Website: lowes
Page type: stored-credit-cards
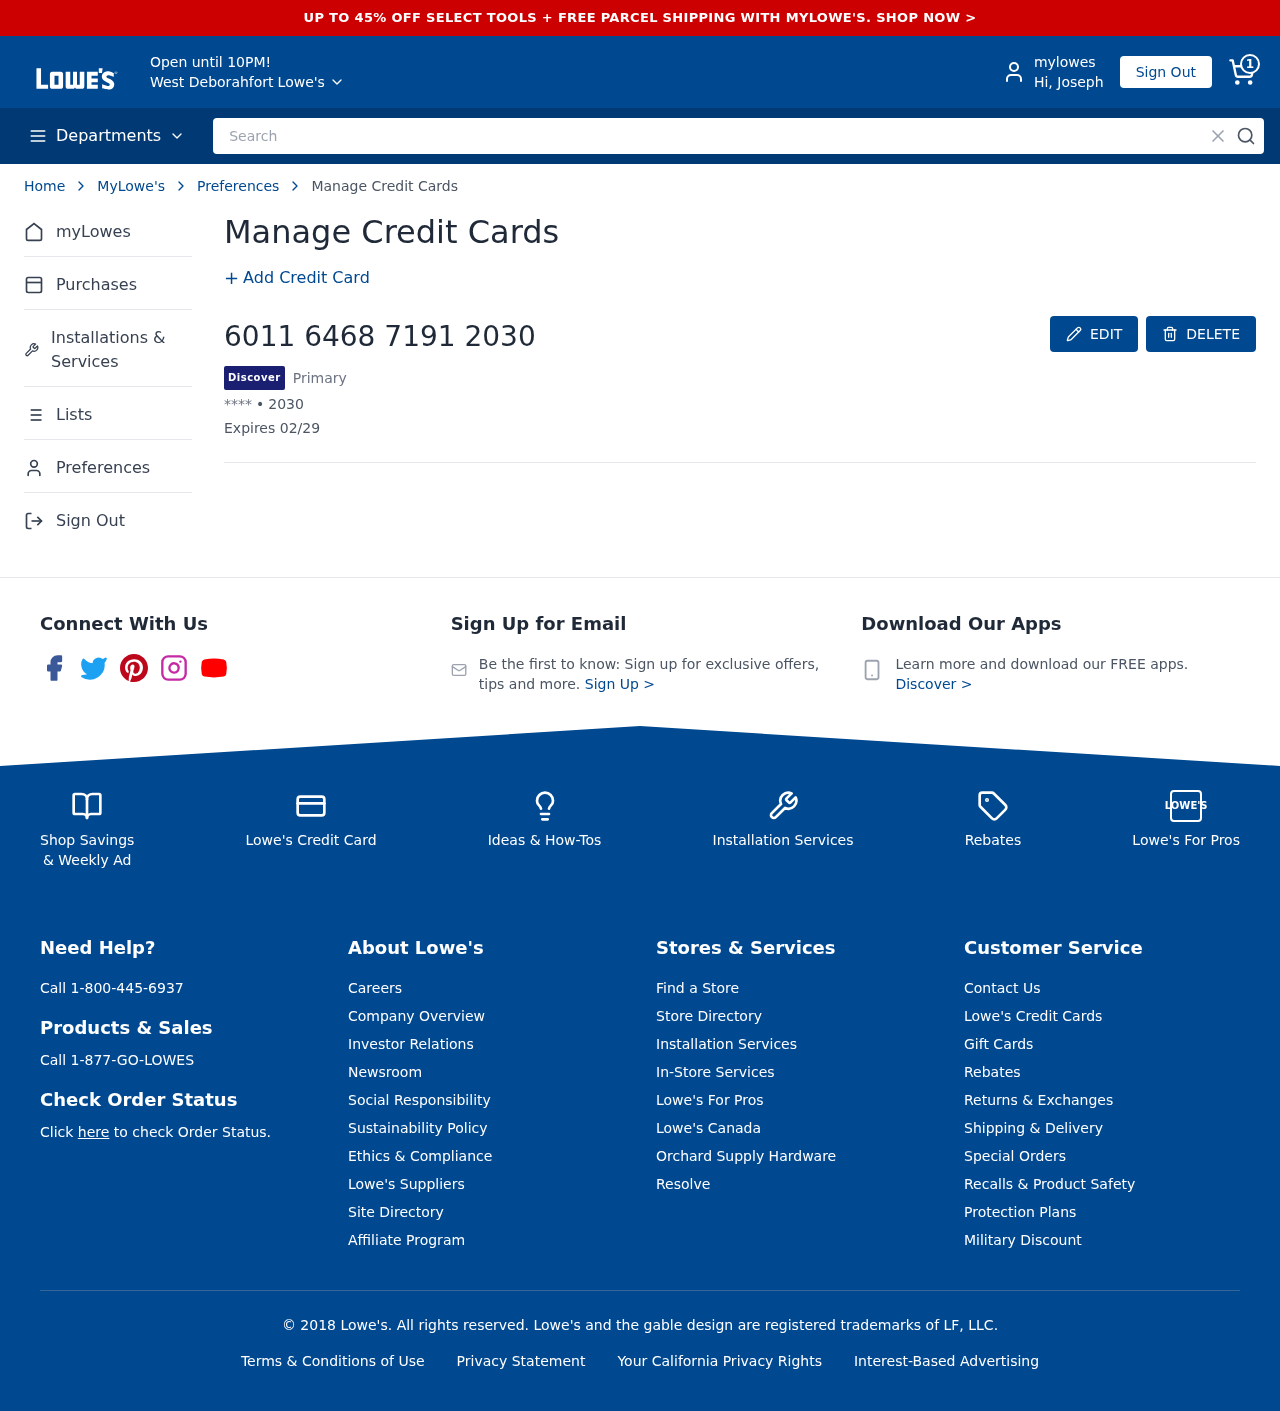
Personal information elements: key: PII_CARD_EXPIRY
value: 02/29
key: PII_CARD_LAST4
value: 2030
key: PII_CARD_NUMBER
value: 6011 6468 7191 2030
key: PII_CARD_TYPE
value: Discover
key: PII_CITY
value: West Deborahfort
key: PII_FIRSTNAME
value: Joseph
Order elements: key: ORDER_NUM_ITEMS
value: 1
Search elements: key: HEADER_SEARCH
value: Search